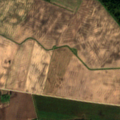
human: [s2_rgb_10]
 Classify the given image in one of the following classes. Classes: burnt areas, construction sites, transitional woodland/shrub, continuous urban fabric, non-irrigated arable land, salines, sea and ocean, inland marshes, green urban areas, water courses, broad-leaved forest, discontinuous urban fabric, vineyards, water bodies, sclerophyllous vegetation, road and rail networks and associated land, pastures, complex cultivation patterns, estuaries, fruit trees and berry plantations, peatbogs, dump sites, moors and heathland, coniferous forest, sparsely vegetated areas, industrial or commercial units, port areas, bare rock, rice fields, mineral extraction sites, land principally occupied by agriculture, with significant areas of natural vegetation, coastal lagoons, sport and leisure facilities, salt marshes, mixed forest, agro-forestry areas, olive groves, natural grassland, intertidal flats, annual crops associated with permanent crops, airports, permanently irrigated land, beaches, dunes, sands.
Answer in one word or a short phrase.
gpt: non-irrigated arable land, broad-leaved forest